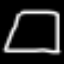
Label: square